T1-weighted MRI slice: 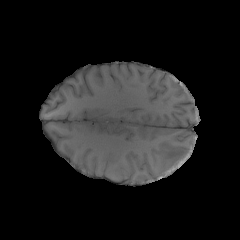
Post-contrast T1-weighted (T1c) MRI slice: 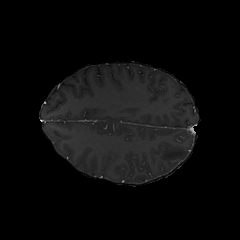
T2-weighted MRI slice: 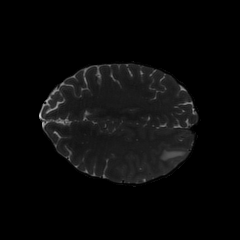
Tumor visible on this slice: yes